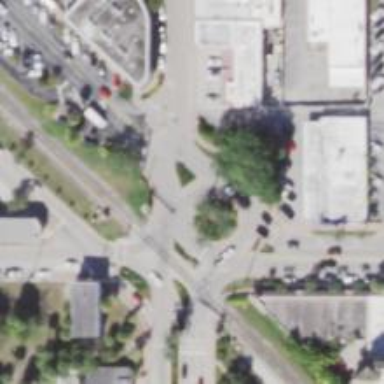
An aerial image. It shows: Tertiary road with asphalt surface leading to roundabout junction.